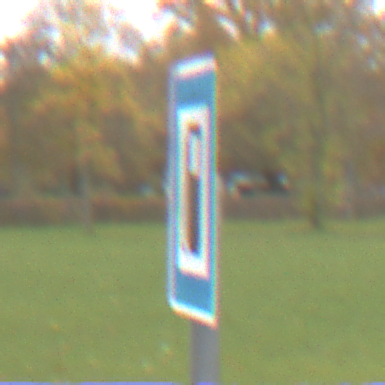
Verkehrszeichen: Tankstelle
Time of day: Midday
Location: Outdoor (Suburban)
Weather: Overcast
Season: NotSpecified
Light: Natural